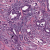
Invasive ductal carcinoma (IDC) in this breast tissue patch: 1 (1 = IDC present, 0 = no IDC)